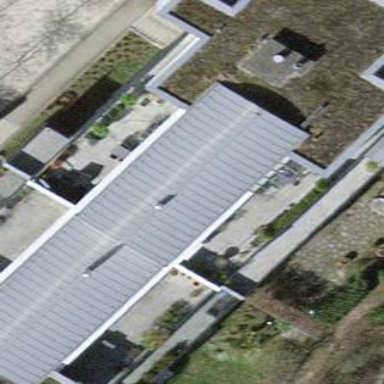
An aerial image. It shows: Building with flat roof.